Interaction volume radius: 5 \u00c5
Interaction volume height: 30 \u00c5
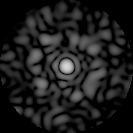
Disorder parameter: 0.8349